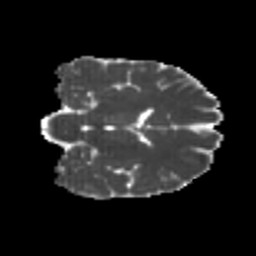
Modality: MD
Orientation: coronal
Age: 21
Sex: female
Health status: healthy
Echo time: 0.074 s